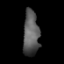
Tissue: prostate
Cell type: NK cells
Senescence score: 0.732
Nuclear area (px): 710
Mean DAPI intensity: 90.048